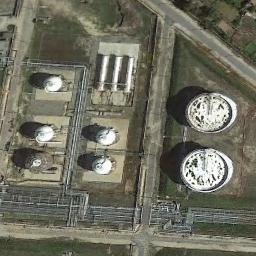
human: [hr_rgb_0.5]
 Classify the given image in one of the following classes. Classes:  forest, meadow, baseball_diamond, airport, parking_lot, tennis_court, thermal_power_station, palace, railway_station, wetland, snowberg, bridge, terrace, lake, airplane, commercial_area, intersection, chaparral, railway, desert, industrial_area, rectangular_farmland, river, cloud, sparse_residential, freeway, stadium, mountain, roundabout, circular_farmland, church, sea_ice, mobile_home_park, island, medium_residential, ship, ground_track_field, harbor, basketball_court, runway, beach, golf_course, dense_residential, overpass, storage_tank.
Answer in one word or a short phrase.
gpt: storage_tank